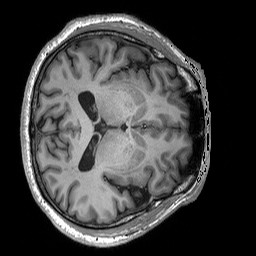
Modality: T1w
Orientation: axial
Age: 54
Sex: male
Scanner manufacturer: siemens
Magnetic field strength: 3 T
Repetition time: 2.5 s
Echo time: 0.00248 s